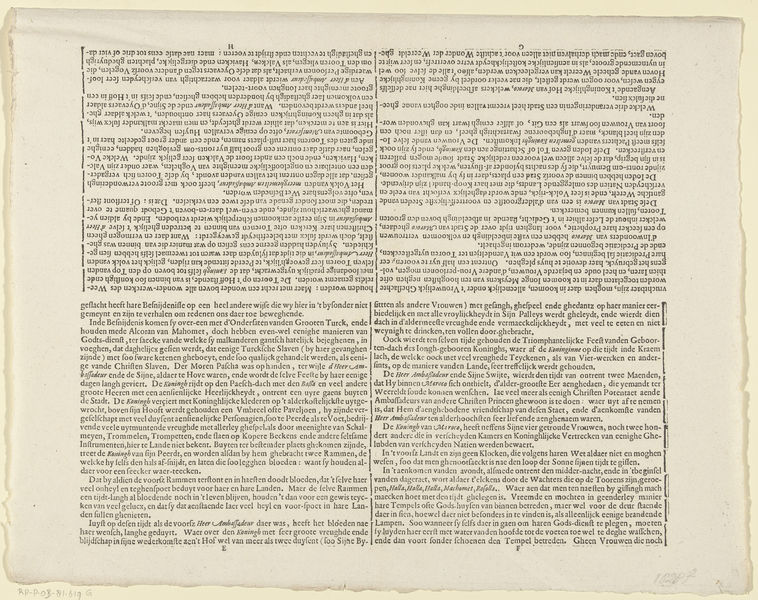
Titel: Het paleis van de sultan van Marokko (tekstblad 2)
Künstler: Adriaen Matham
Standort: Amsterdam
Institution: Rijksmuseum
Schlagwörter: column, columns, black, old, print, gods, german, paper, writing, photo, letters, letter, design, backwards, book, bible, page, latin, text, words, manuscript, printing, e, word, ii, h, type, f, upside down, document, 11, reverse, phrases, paragraphs, inverted, ols, dhs, quarto, lkocken, gheen, vrouwen